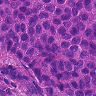
Metastatic tissue present: yes